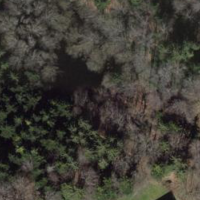
EUNIS habitat code: 41
Species observed at this site:
Lamium galeobdolon